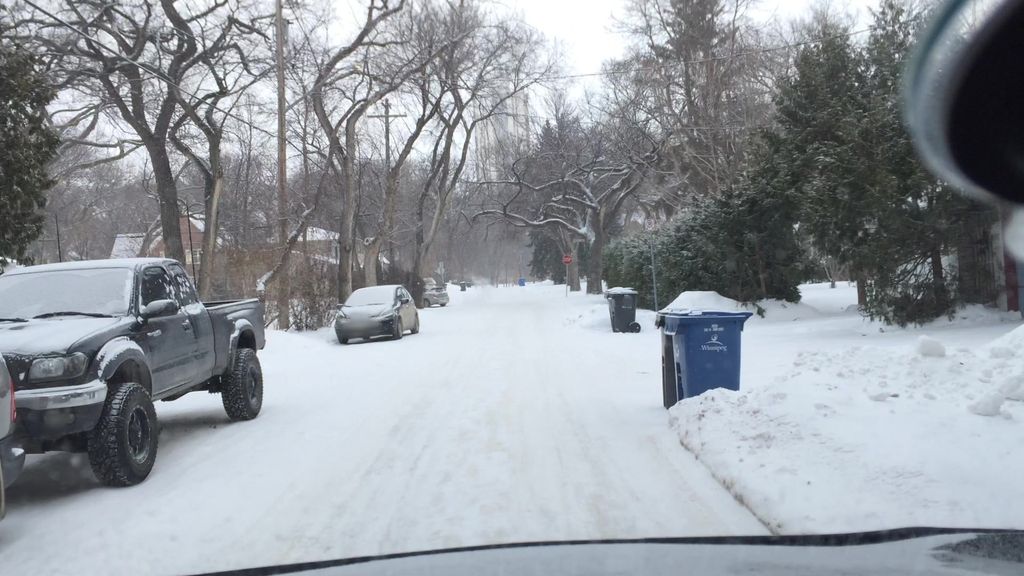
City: winnipeg